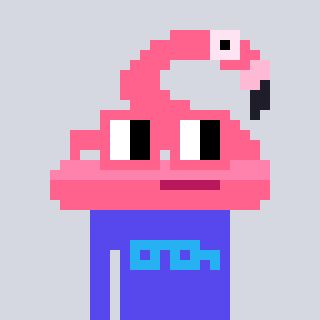
a pixel art character with square pink glasses, a flamingo-shaped head and a computerblue-colored body on a cool background